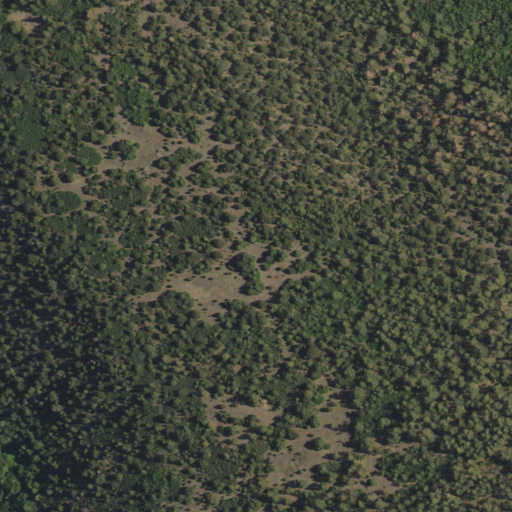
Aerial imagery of mountain in New Mexico named Davis Mesa containing evergreen forest, deciduous forest, and shrub